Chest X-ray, PA view. Patient: 62 years old, sex M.
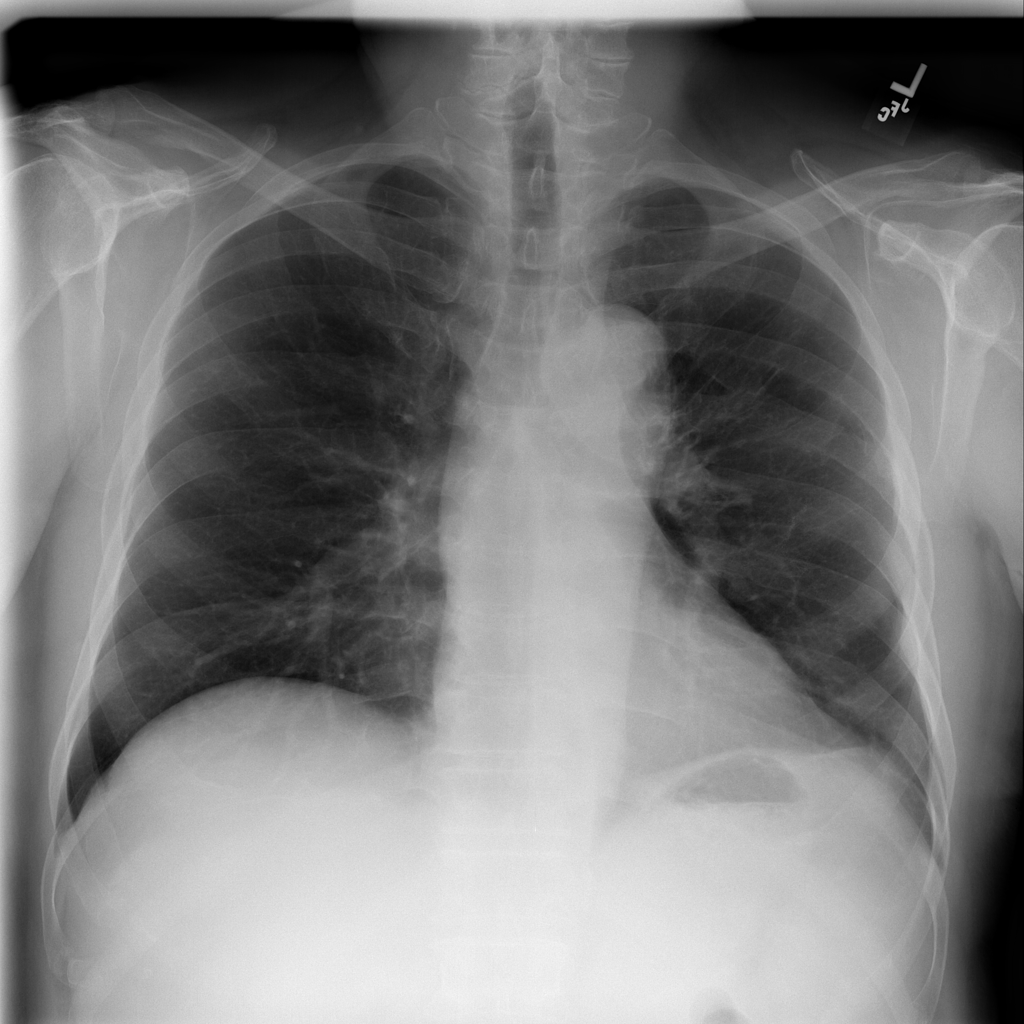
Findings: No Finding